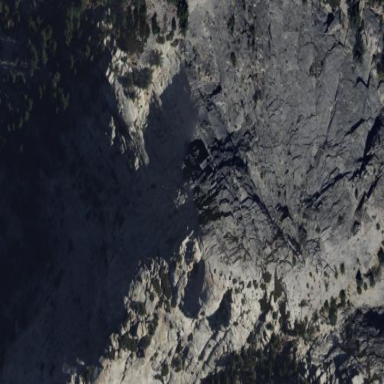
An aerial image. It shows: Natural rock formation.